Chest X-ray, AP view. Patient: 39 years old, sex M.
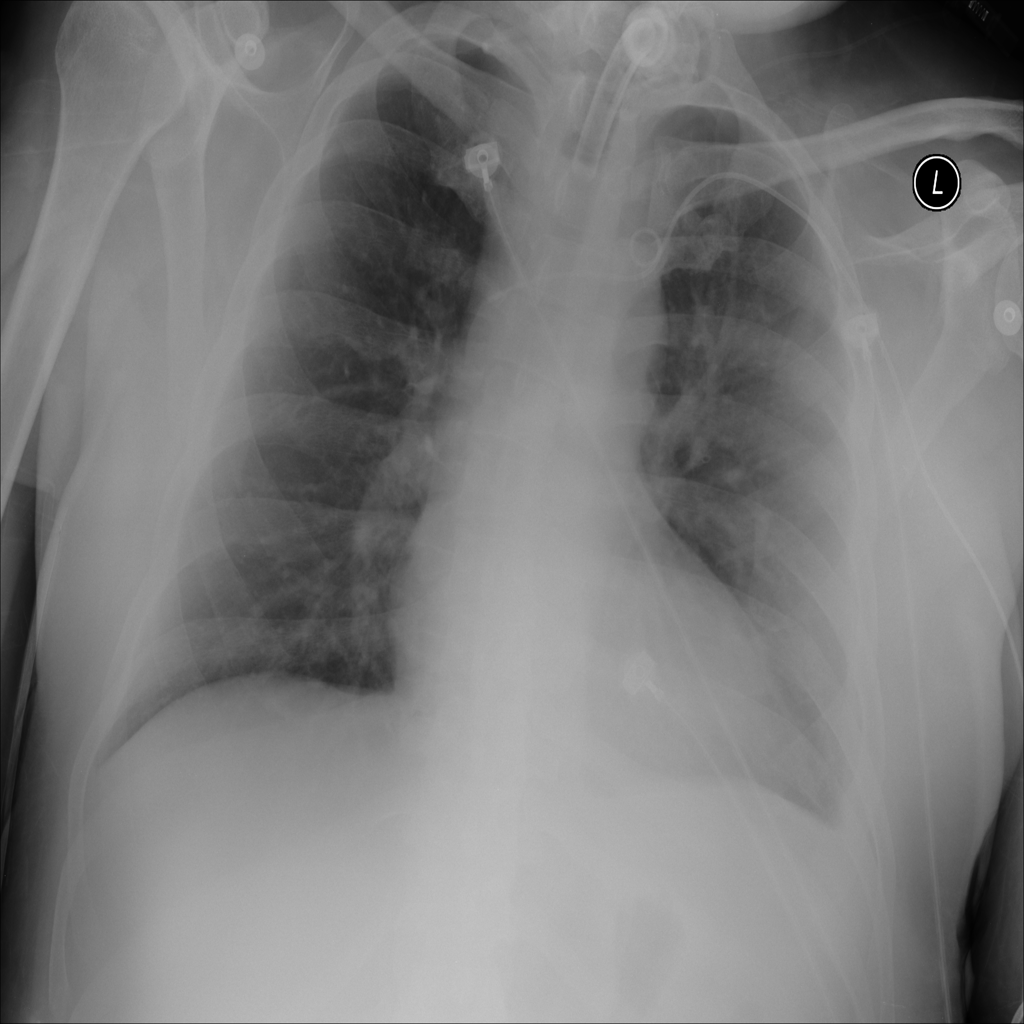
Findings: Pneumonia